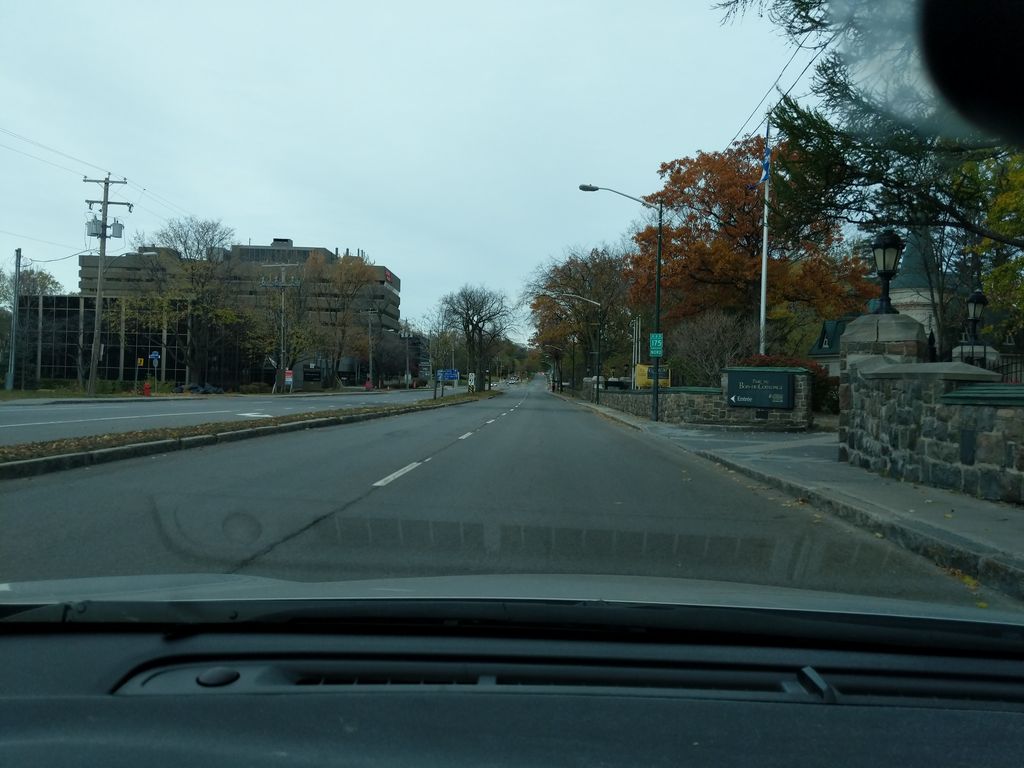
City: quebec_city